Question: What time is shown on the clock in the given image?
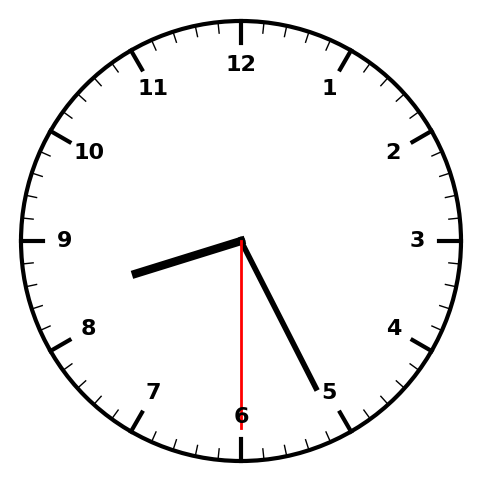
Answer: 08:25:30